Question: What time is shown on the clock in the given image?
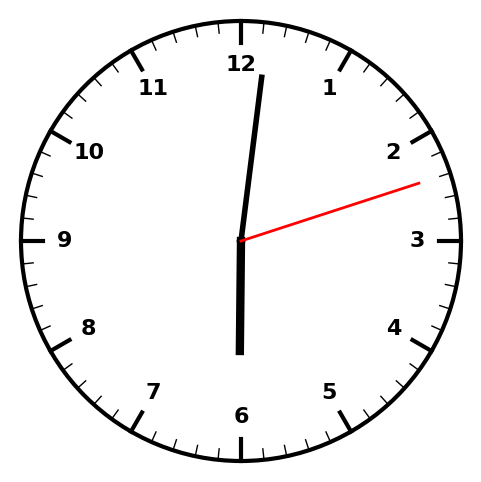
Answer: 06:01:12